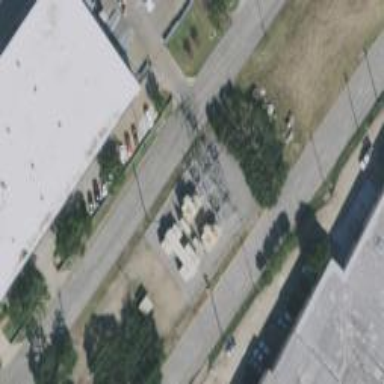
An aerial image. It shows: Power substation.